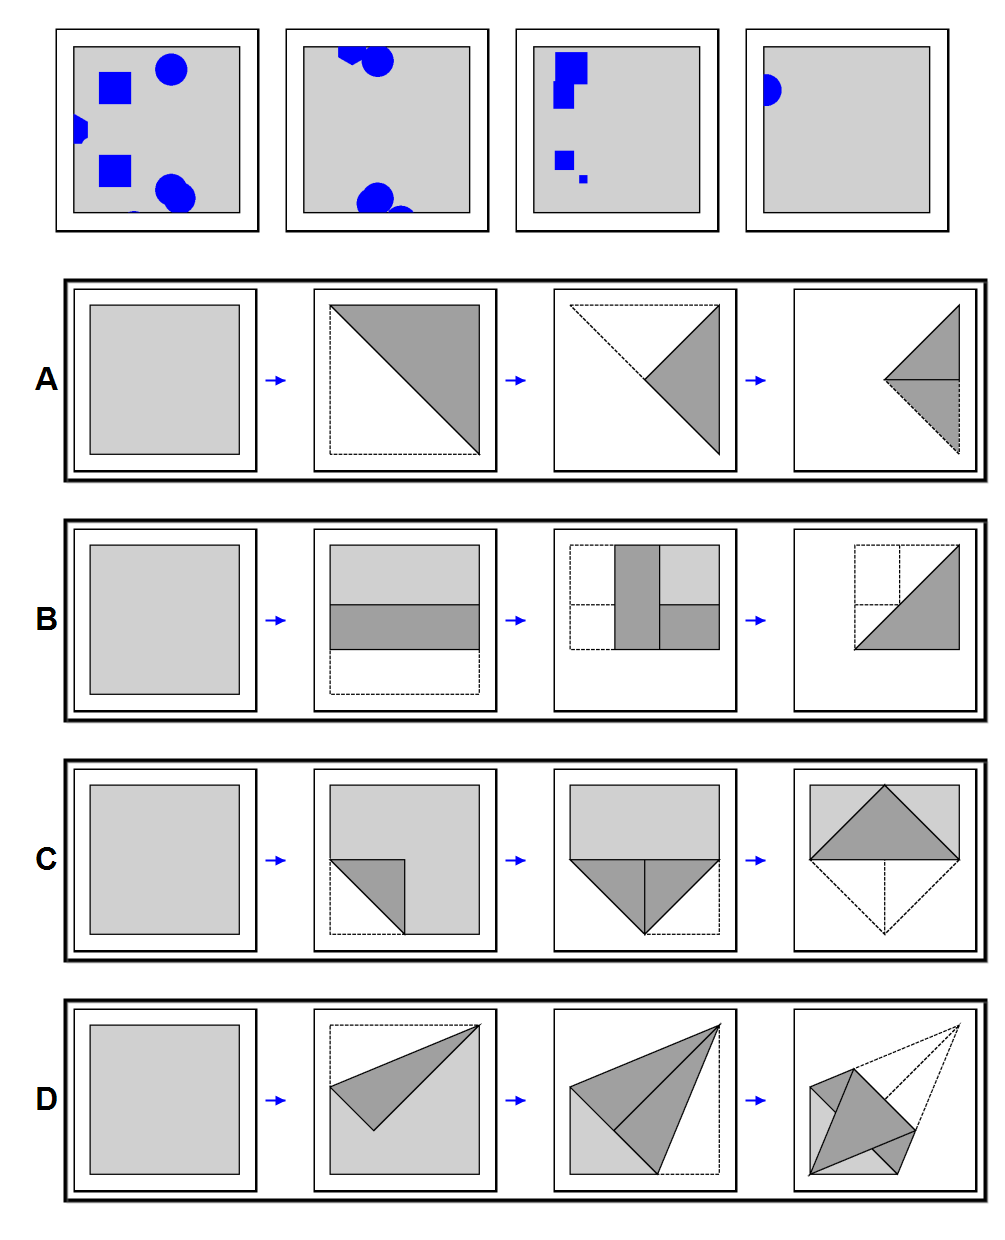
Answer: C